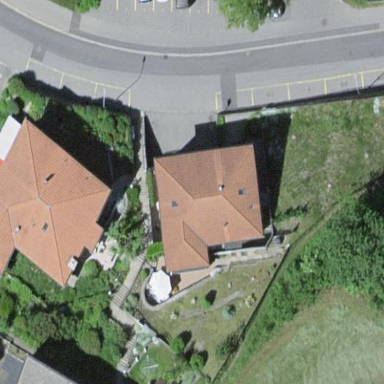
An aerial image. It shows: Building with hipped roof.